Aerial crown-view tile of a tropical tree (Barro Colorado Island, Panama), acquired 20250217:
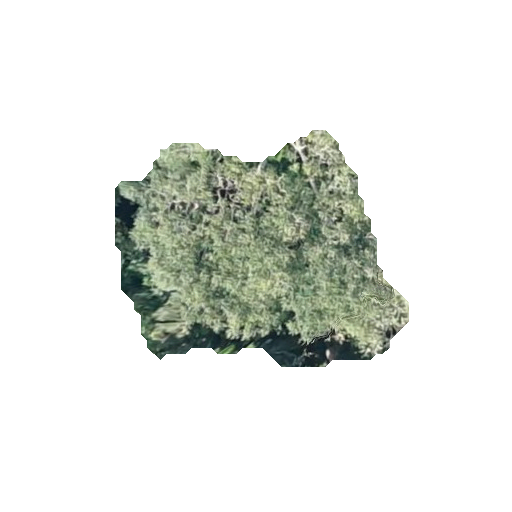
Species: Astronium graveolens
GBIF accepted scientific name: Astronium graveolens
Crown area: 74.902 m²